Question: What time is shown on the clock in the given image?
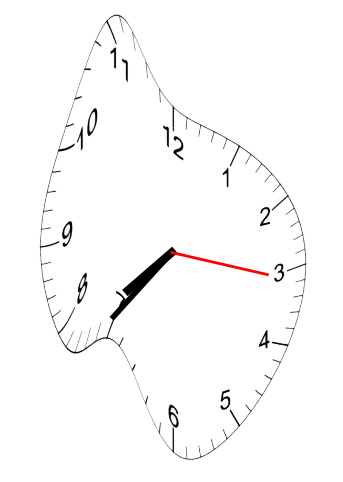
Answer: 07:36:16